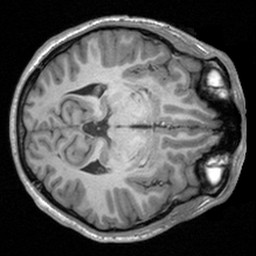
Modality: T1w
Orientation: axial
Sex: male
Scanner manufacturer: siemens
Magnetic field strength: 3 T
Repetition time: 1.9 s
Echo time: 0.00226 s